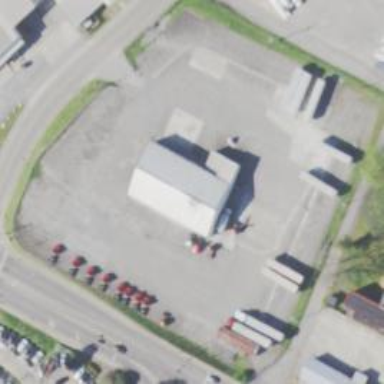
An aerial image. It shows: Industrial area with depot.